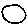
Label: circle